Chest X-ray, PA view. Patient: 66 years old, sex M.
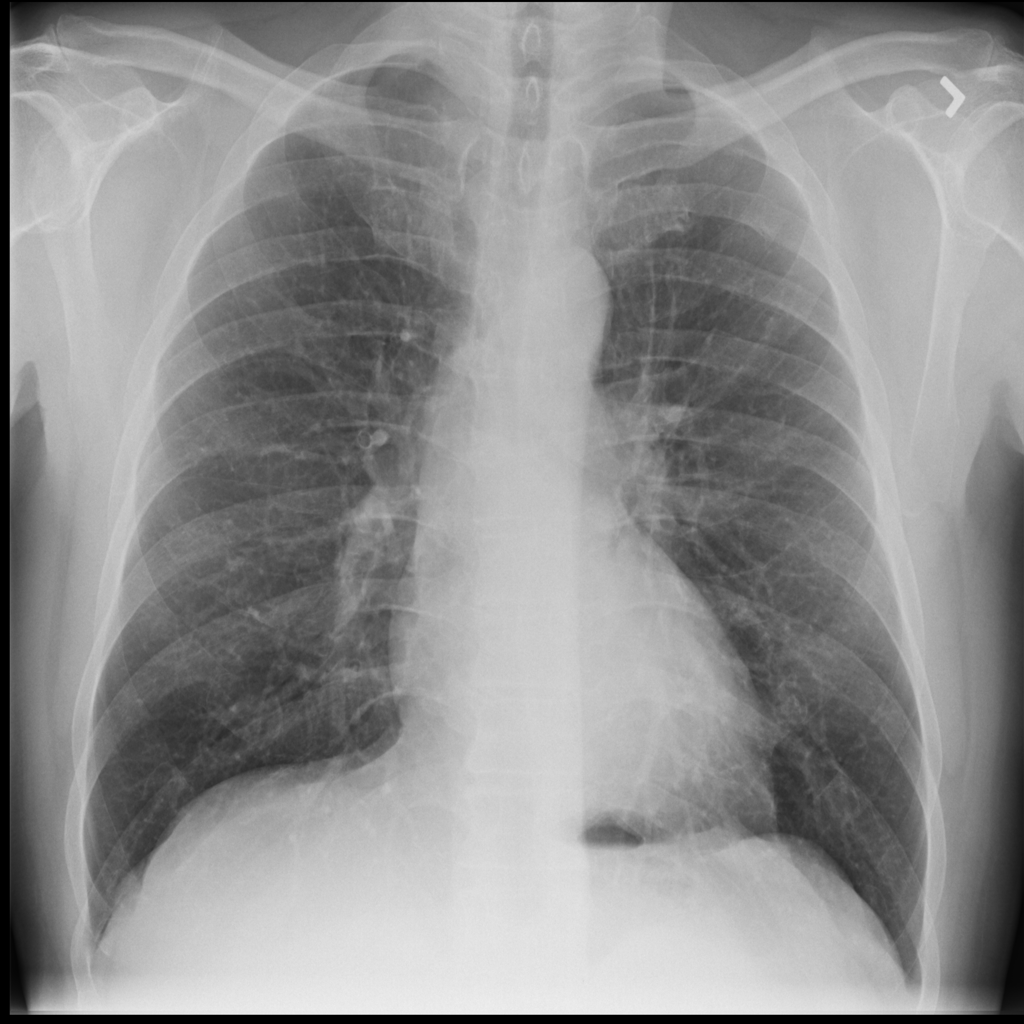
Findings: Infiltration